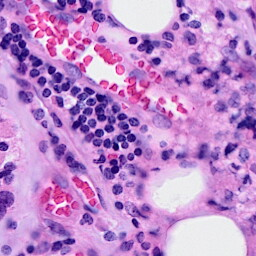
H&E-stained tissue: Breast